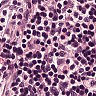
Metastatic tissue present: no